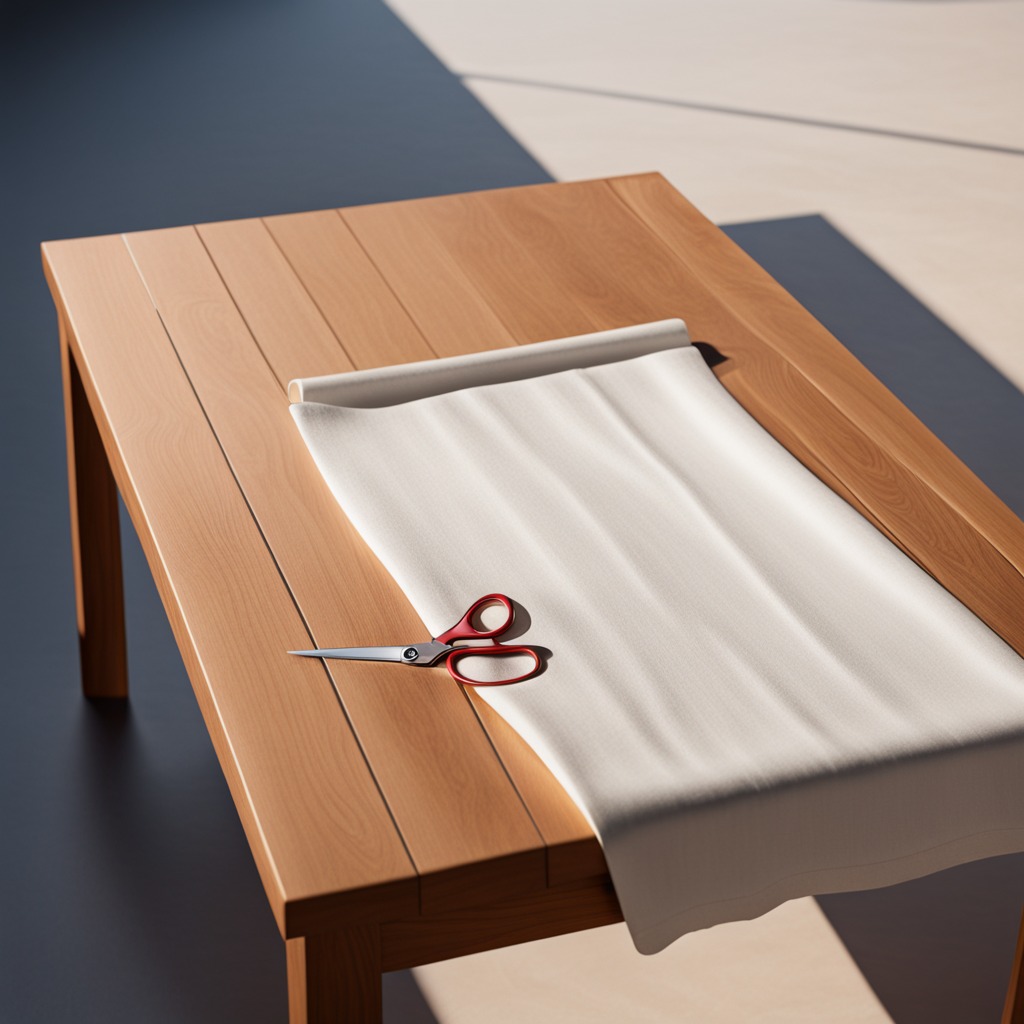
A scissor is lying on a wooden table in an outdoor workshop during daytime bright natural light soft shadows worn but beneath the cloth.